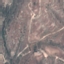
Land use / land cover class: HerbaceousVegetation